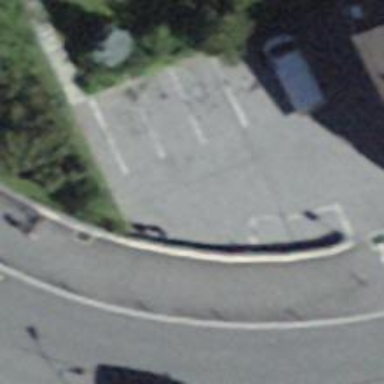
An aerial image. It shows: Rooftop parking area.